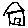
Label: house